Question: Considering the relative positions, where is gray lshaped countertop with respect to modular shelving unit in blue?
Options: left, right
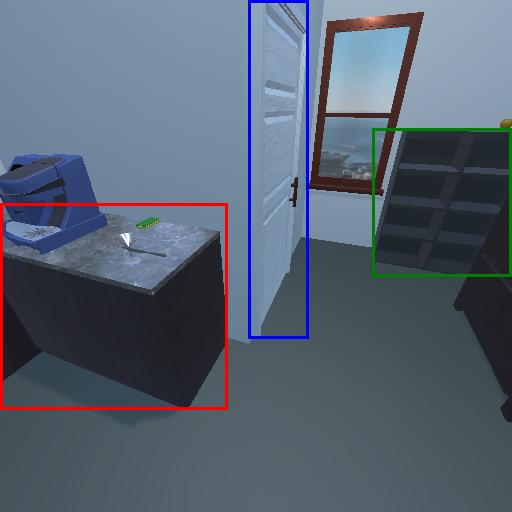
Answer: left